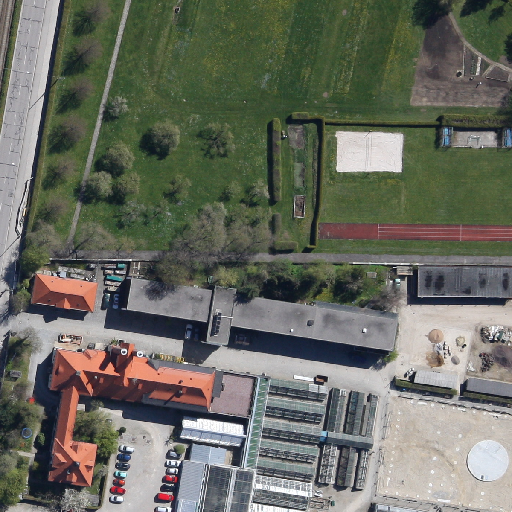
Referring expression: vehicle